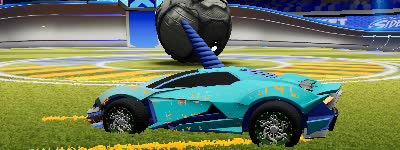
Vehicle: werewolf